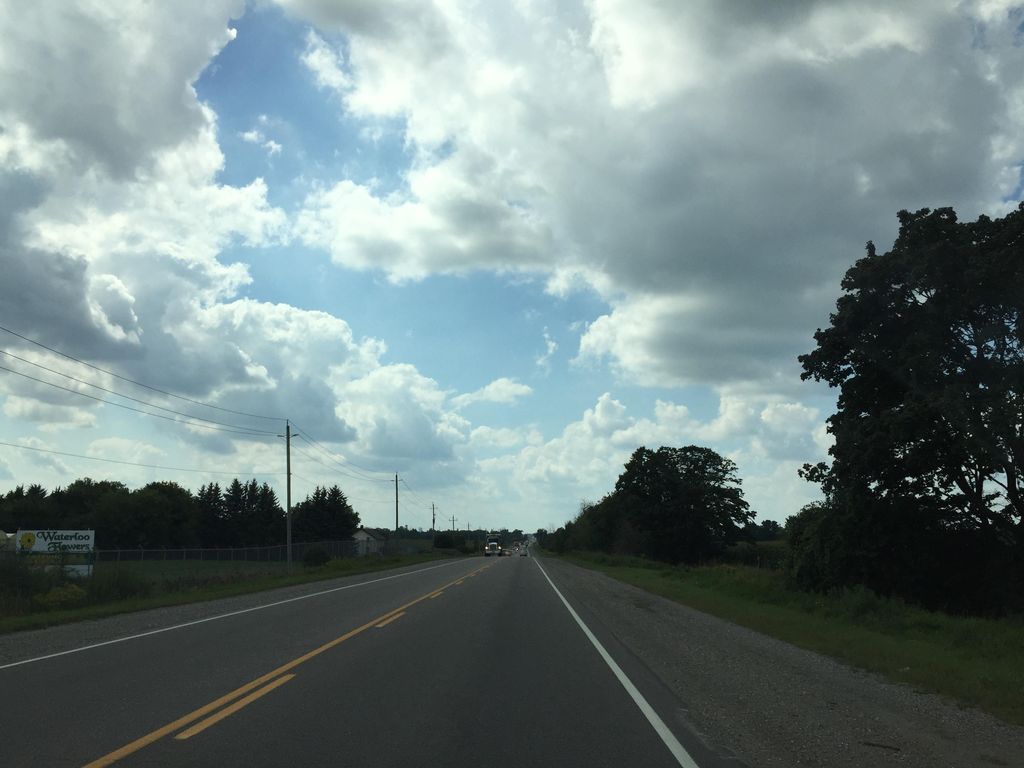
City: kitchener-waterloo